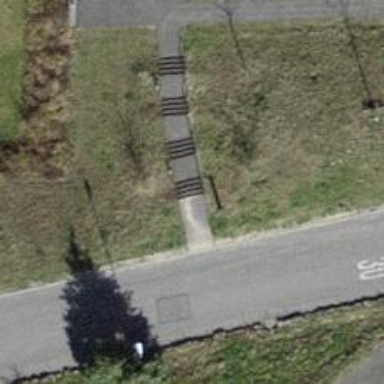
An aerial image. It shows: Steps with asphalt surface.